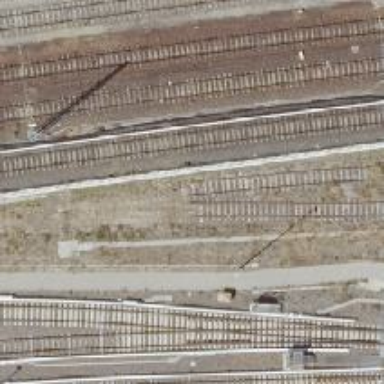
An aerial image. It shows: Abandoned electrified railway yard.